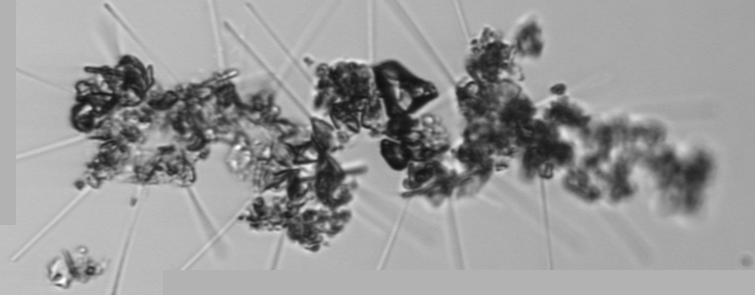
Label: Asterionellopsis_glacialis